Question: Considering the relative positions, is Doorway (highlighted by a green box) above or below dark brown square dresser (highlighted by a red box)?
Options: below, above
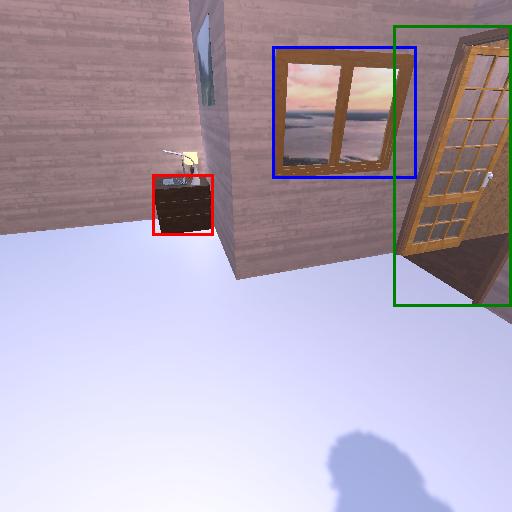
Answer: below